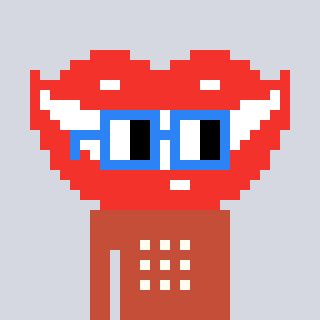
a pixel art character with square blue glasses, a smile-shaped head and a rust-colored body on a cool background